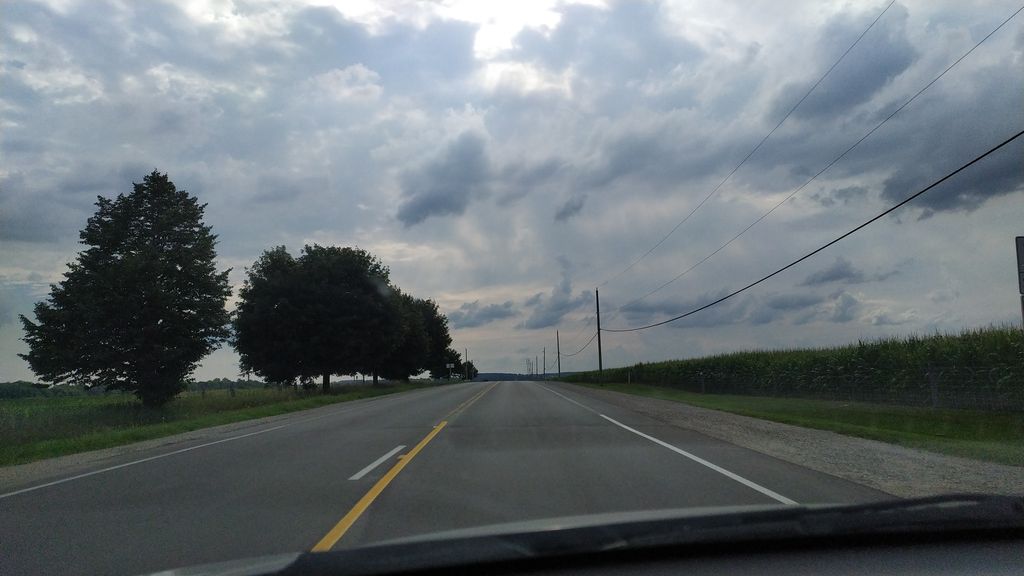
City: kitchener-waterloo